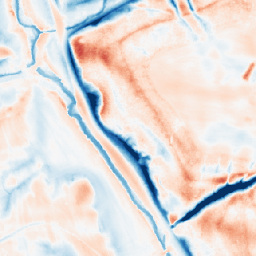
Category: trend_removal
Decomposition family: local_polynomial
Decomposition parameters: window_size: 31
degree: 1
Upsampling method: area
Upsampling parameters: scale: 4
Upsampling scale: 4